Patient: sex M, age 61
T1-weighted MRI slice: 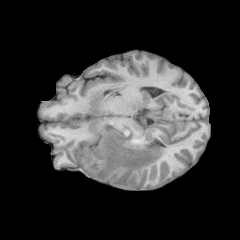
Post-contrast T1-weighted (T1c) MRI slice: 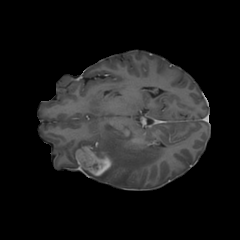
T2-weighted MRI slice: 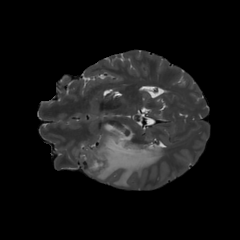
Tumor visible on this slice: yes
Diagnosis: Glioblastoma, IDH-wildtype
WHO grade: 4